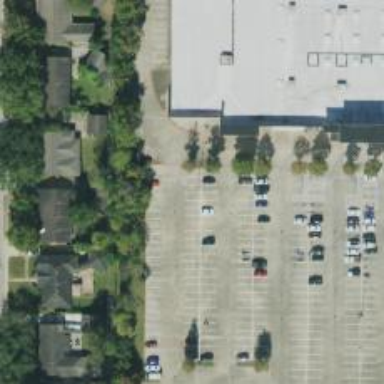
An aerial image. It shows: Parking space is available.